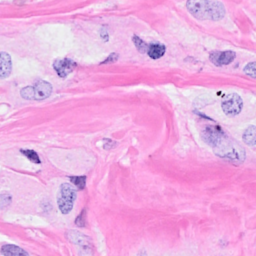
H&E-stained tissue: Breast